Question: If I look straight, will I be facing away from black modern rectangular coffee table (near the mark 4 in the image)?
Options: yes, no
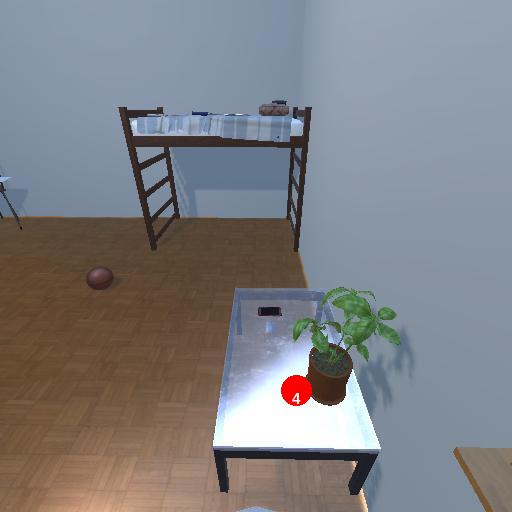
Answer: yes